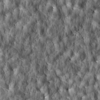
Label: not_dusty